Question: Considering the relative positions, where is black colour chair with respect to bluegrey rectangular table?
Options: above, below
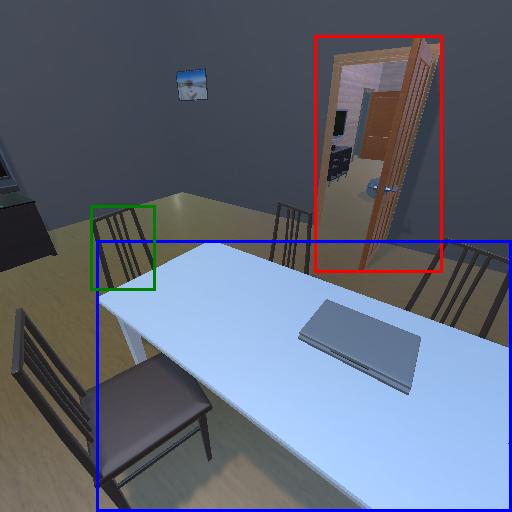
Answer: above